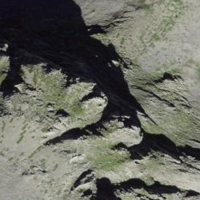
EUNIS habitat code: 48
Species observed at this site:
Orchis militaris